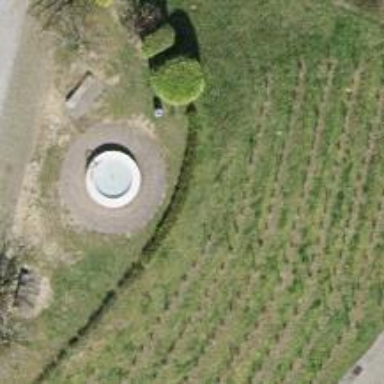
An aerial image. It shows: Beautiful fountain.